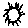
Label: sun